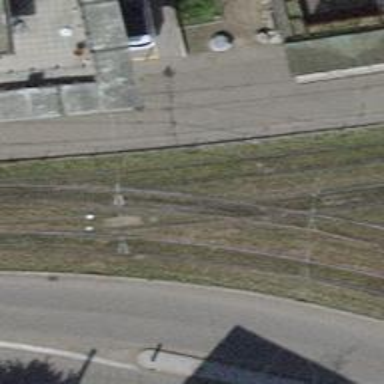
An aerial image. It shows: Railway crossing.